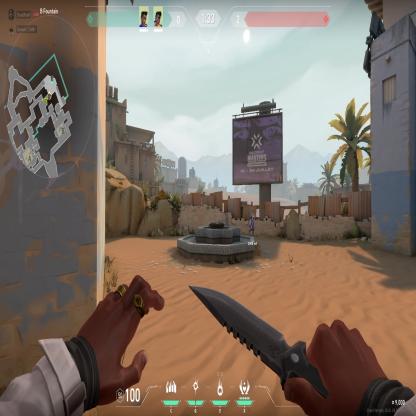
Label: teammate